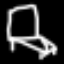
Label: chair